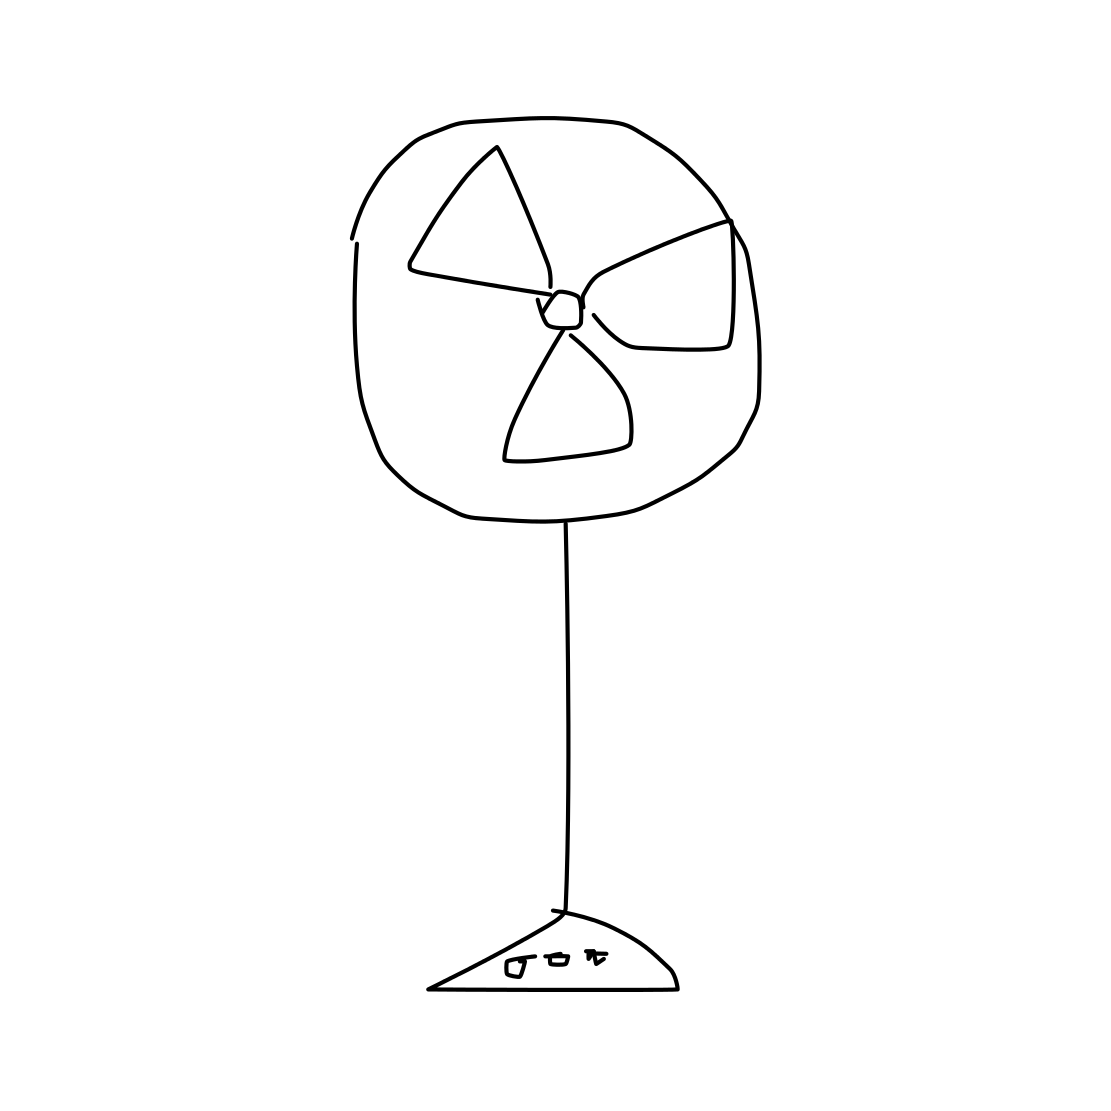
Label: fan